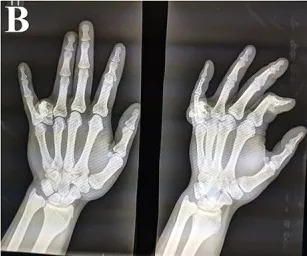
Diagnostics and surgical treatment. (B) X-ray of the hand on admission: an enchondroma with an heterogenous structure was visualized at the base of the proximal phalanx.
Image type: radiology (x_ray)